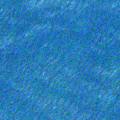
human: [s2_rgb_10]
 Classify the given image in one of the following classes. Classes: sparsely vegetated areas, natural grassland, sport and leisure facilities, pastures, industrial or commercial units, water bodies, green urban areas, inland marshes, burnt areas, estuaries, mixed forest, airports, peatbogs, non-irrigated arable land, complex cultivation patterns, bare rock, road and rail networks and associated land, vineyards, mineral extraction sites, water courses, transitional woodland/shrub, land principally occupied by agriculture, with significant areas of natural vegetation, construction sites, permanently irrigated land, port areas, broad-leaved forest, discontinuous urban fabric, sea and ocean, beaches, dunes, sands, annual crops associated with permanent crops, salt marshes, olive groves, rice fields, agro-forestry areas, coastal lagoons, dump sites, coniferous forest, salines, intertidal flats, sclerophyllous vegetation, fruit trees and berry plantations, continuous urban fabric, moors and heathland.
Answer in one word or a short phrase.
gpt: sea and ocean